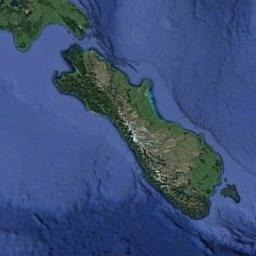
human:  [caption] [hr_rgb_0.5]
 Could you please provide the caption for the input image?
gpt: The island is like a sock .

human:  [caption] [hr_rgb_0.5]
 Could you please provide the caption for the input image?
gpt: The land on the island is uneven .

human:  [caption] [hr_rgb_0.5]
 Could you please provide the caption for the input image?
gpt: The strip-shaped green island is surrounded by blue sea water with mountains with green vegetation .

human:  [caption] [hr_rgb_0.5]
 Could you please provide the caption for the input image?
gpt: The island has rugged terrain and dense vegetation and the waters around the island is light blue .

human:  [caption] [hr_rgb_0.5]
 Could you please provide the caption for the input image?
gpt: The green island with a mountain is on a blue sea .